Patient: sex F, age 65
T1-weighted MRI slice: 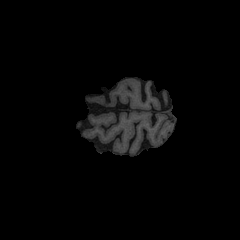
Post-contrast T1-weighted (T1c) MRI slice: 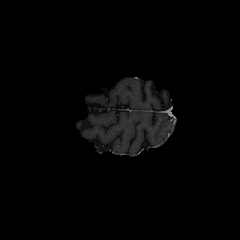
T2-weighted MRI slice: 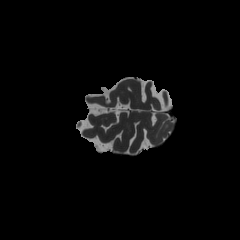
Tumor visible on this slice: no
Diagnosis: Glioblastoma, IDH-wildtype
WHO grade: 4